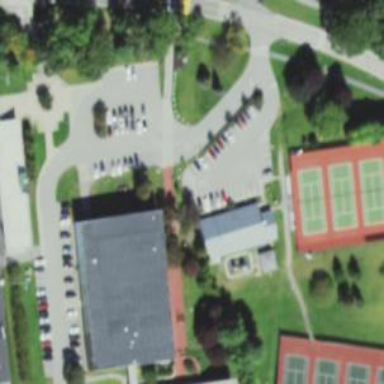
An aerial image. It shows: Kindergarten.